Question: Here's my issue,
I'm using a namespace to remove ambiguity from a factory class which is creating domain objects from entity framework entity objects (a POCO factory,.. if that makes sense!). Call me old fashioned but I like things this way :-)
The namespaces I'm working with are aliased as such -
'''
using Entities = DataAccess.Models.AccessControl;
using Cases = DomainModel.BusinessObjects.Implimentations.Cases;
'''
Now, the 'DomainModel.BusinessObjects.Implimentations.Cases' namespace only has one type so far called 'CaseType'. However whilst I was working on another type which consumes the 'CaseType' class I noticed that when I 'dot' into the 'Cases' alias, it points to a totally different namespace in my 'DataAccess' assembly and gives me the 'CaseTypeFactory' in intellisense.

So I checked the 'CaseType' and 'CaseTypeFactory' classes and they are namespaced correctly. What in god's name is going on? I really can't work this one out.
Here's the code for the 'CaseType' and 'CaseTypeFactory' if it helps.
'''
using Domain = DomainModel.BusinessObjects.Implimentations.Cases;
using Entities = DataAccess.Models.AccessControl;
using Interfaces.DataAccess;
namespace DataAccess.Factories.Cases
{
public class CaseTypeFactory :
IEntityPOCOFactory<Domain.CaseType, Entities.CaseType>
{
#region IEntityPOCOFactory<CaseType,CaseType> Members
public Domain.CaseType CreatePOCO(Entities.CaseType entity)
{
return new Domain.CaseType(entity.Id, entity.Name, entity.LastChanged);
}
public IList<Domain.CaseType> CreatePOCOs(
IEnumerable<Entities.CaseType> entities)
{
var toReturn = new List<Domain.CaseType>();
foreach (var entity in entities)
{
toReturn.Add(CreatePOCO(entity));
}
return toReturn;
}
#endregion
}
}
'''
'''
using System;
using System.Collections.Generic;
using System.Linq;
using System.Text;
using DomainModel.BusinessObjects.Base;
namespace DomainModel.BusinessObjects.Implimentations.Cases
{
public class CaseType : NamedNumberedAndVersioned
{
public CaseType(string name, DateTime lastChanged)
: this(0, name, lastChanged) { }
public CaseType(int id, string name, DateTime lastChanged)
: base(id, name, lastChanged) { }
public void Update(string name)
{
this.Name = name;
}
}
}
'''
It's probably worth mentioning I'm working with .Net 4.0 / VS2010
help would be massively appreciated.
Thanks in advance.
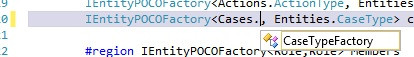
Answer: Is the code you're writing in the 'DataAccess.Factories' namespace? If so, then 'Cases' will indeed resolve to 'DataAccess.Factories.Cases' first.
Two options:
- Use an alias which also the name of another namespace, e.g.'''
using DomainCases = ...
'''
- Use '::' instead of '.' to force it to use the alias:'''
IEntityPOCOFactory<Cases::CaseType, Whatever>
'''
I'd personally go for the first option to make things clearer... or try to avoid requiring namespace aliases to start with.